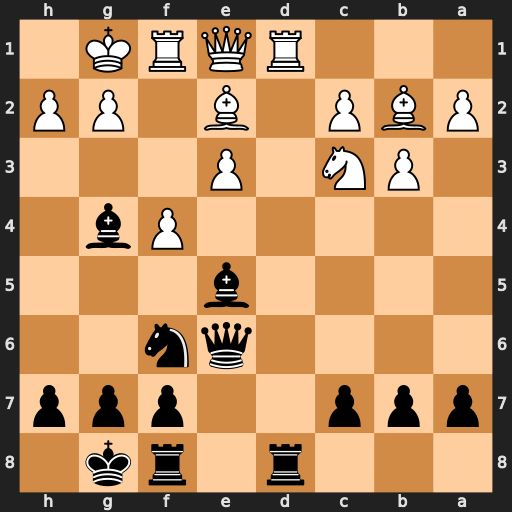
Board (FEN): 3r1rk1/ppp2ppp/4qn2/4b3/5Pb1/1PN1P3/PBP1B1PP/3RQRK1
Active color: b
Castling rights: -
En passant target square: -
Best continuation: Bxc3 Qxc3 Bxe2 Rxd8 Rxd8